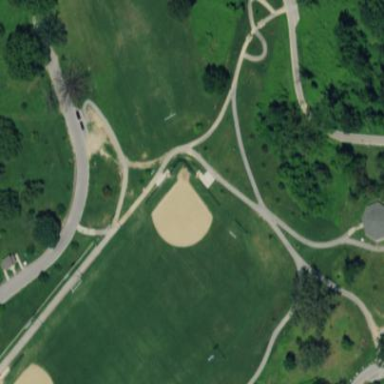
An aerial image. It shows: Dirt pitch used for baseball and kickball activities.